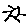
Label: sun